Question: I created an admin interface using sonatadminbundle, it works fine & can add items & display them, but I also need to display the item id set by default (set as auto-increment) in the admin interface, how can I do that?

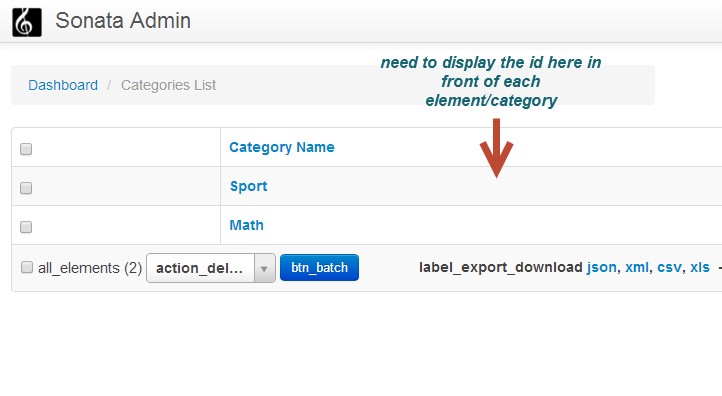
Answer: you can do that using the __toString() method in the Entity (in your example Category) like:
'''
function __toString()
{
return $this->getId().' - '.$this->getName();
}
'''